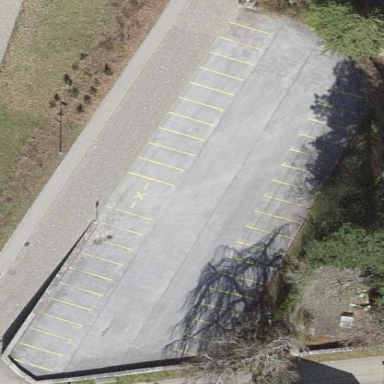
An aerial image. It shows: Parking area with surface.